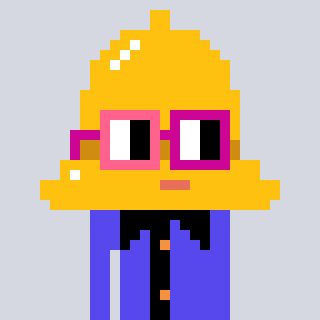
a pixel art character with square pink and red glasses, a bell-shaped head and a computerblue-colored body on a cool background